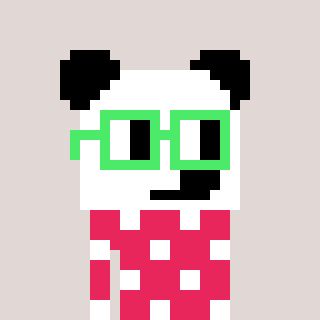
a pixel art character with square light green glasses, a panda-shaped head and a redpinkish-colored body on a warm background